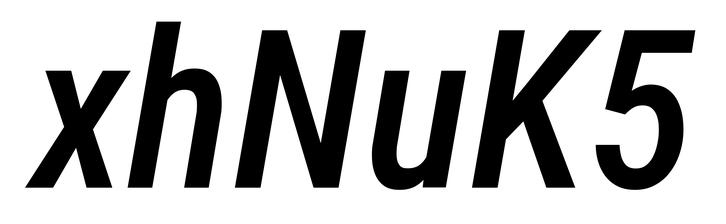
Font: Roboto-Italic_Condensed_Medium_Italic